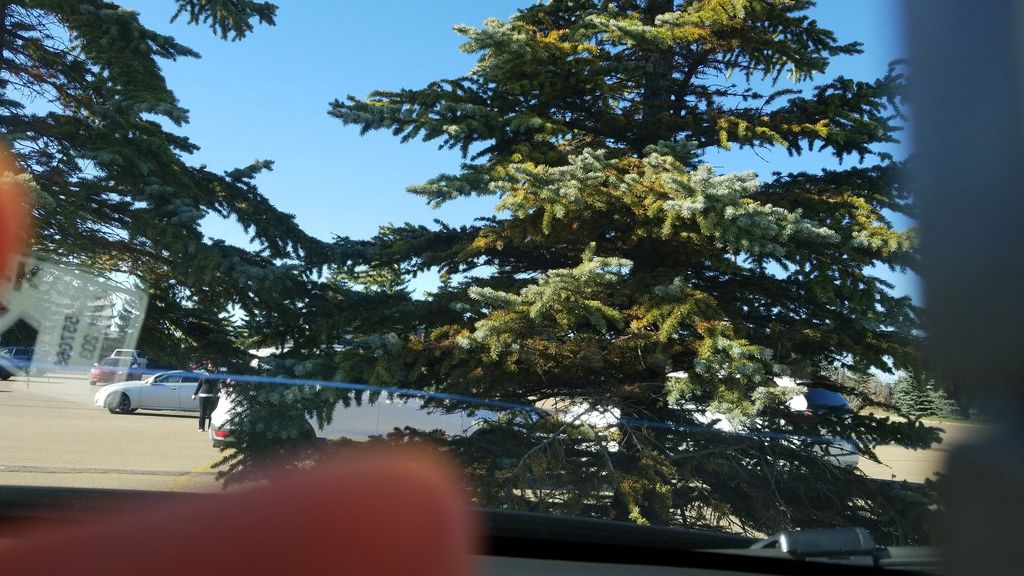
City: edmonton